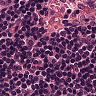
Metastatic tissue present: no